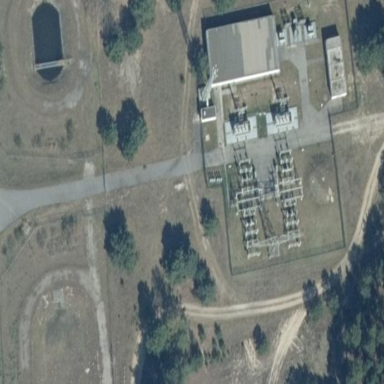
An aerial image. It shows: Power substation with transmission level designation. It is enclosed by fence.